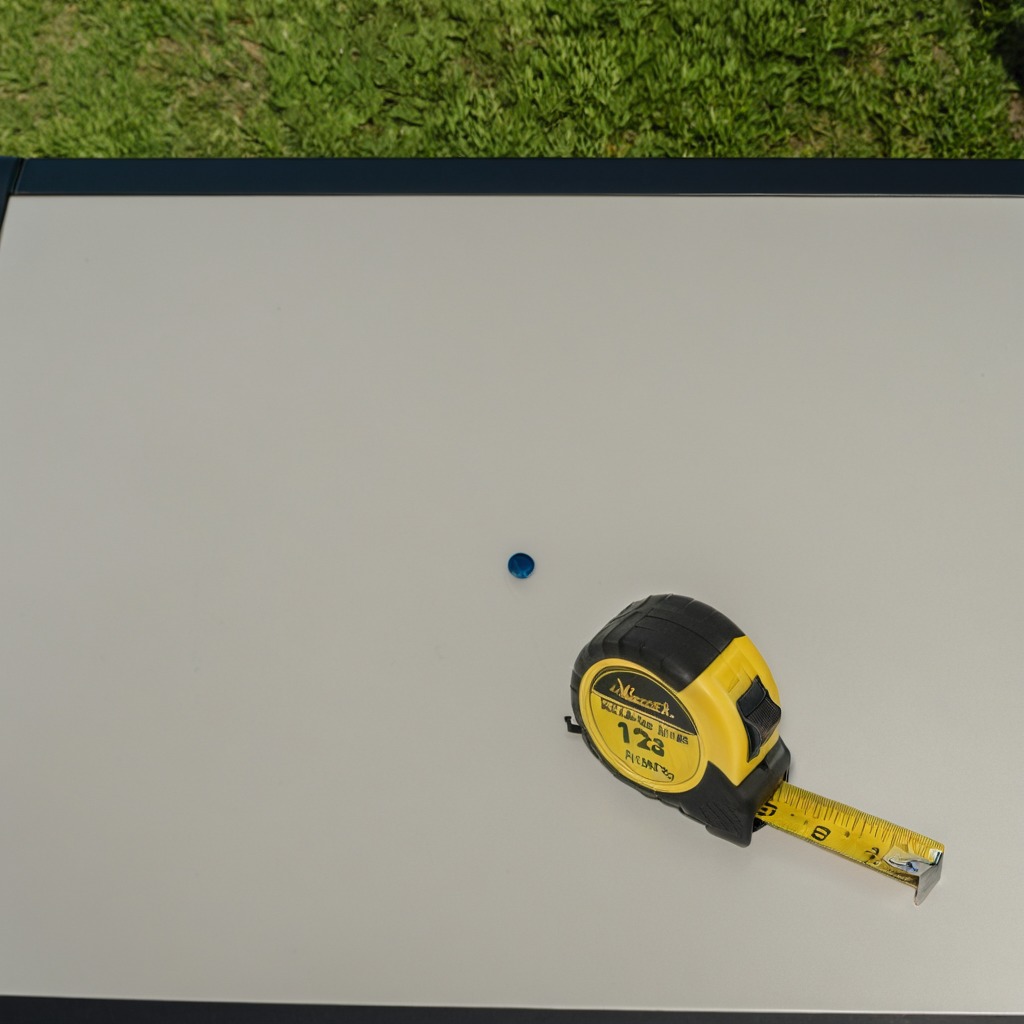
A measuring tape is lying on the table.